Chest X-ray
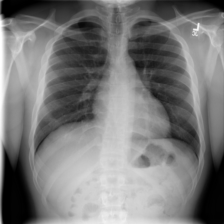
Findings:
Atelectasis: negative
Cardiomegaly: negative
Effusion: negative
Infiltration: negative
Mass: negative
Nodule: negative
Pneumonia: negative
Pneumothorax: negative
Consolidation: negative
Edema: negative
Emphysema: negative
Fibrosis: negative
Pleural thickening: negative
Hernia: negative